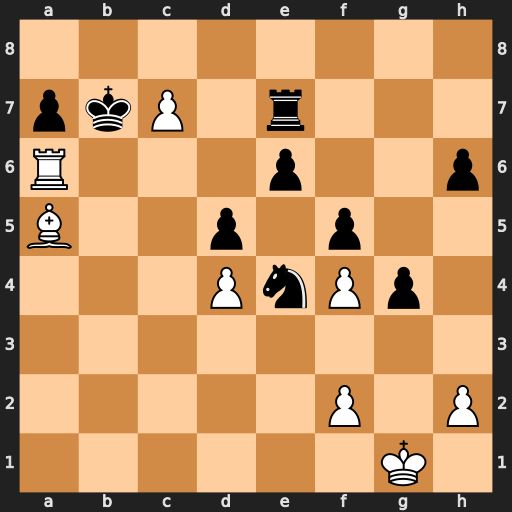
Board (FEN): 8/pkP1r3/R3p2p/B2p1p2/3PnPp1/8/5P1P/6K1
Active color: w
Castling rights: -
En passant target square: -
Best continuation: Rxa7+ Kxa7 c8=Q